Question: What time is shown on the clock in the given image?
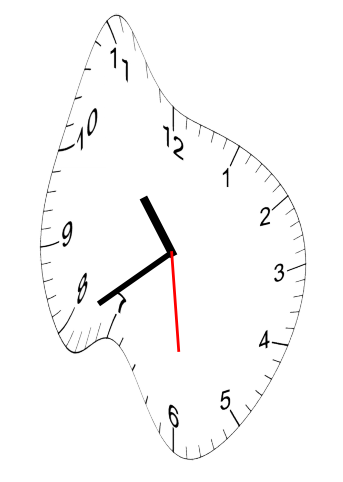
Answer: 10:39:29